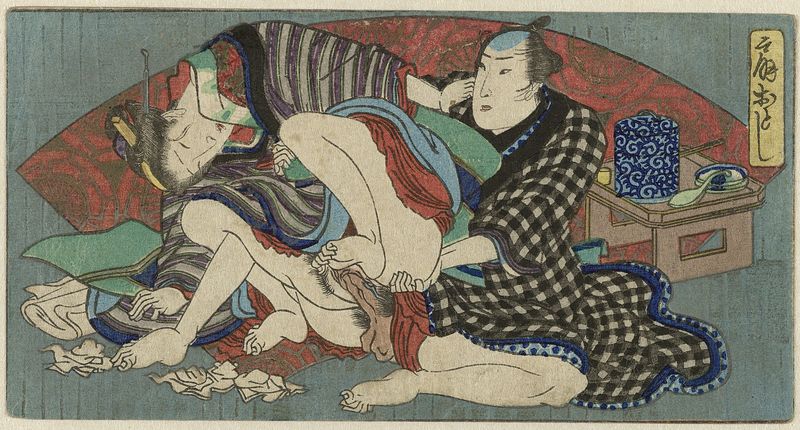
Titel: Ogiotoshi, de 'werp waaier'
Standort: Amsterdam
Institution: Rijksmuseum
Schlagwörter: akt, mann, frau, tisch, mantel, paar, people, red, tea, woman, japanese, erotisch, japanisch, karos, life, man, chinese, ritual, penis, vagina, fächer, beischlaf, sex, asia, soup, flach, intercourse, postion